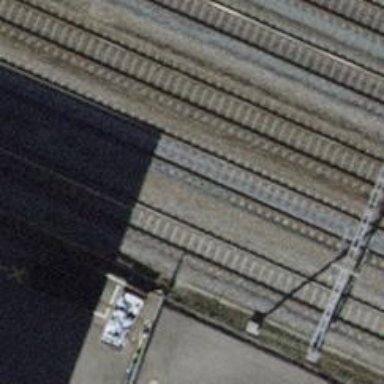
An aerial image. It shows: Single railway track with electrification through contact line.